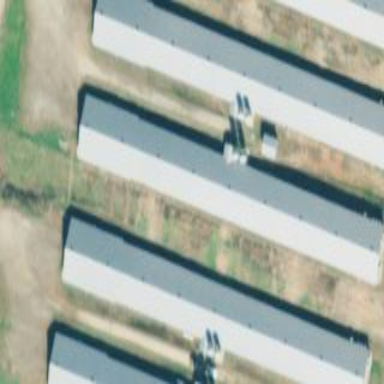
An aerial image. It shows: Poultry house.